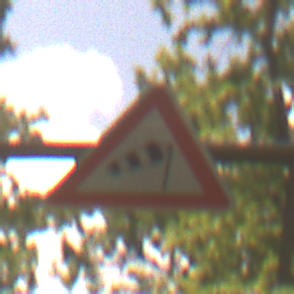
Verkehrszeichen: SeitenwindVonRechts
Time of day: Midday
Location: Outdoor (Nature)
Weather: PartlyCloudy
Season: NotSpecified
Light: Natural